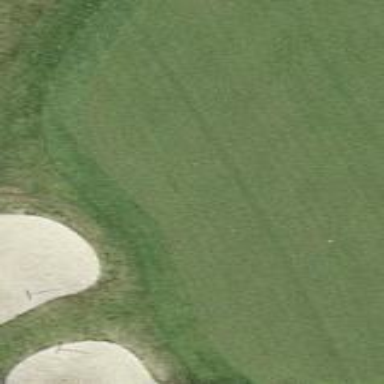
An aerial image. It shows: Green golf area with grass land use.